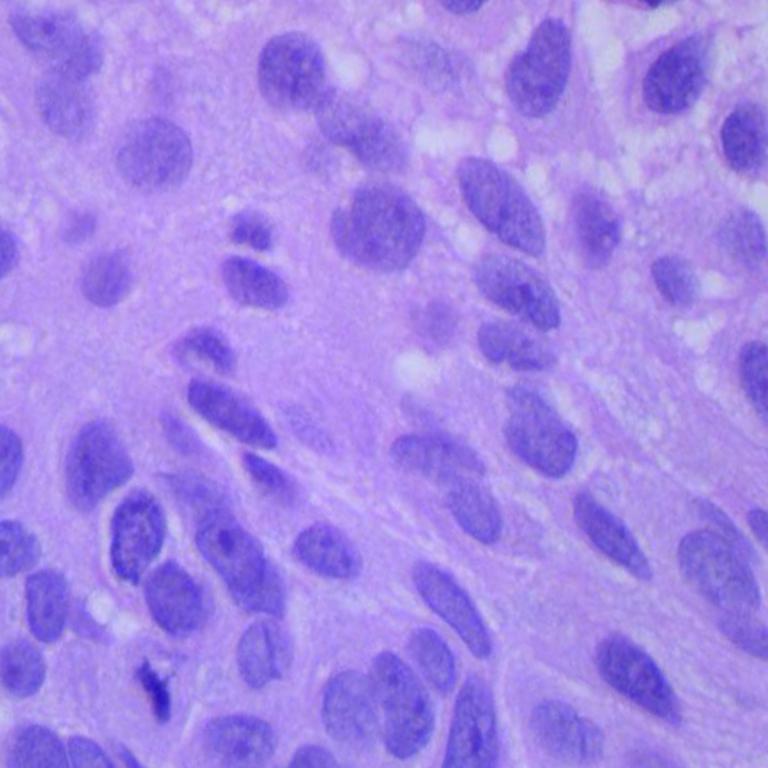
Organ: lung
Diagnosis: squamous carcinomas